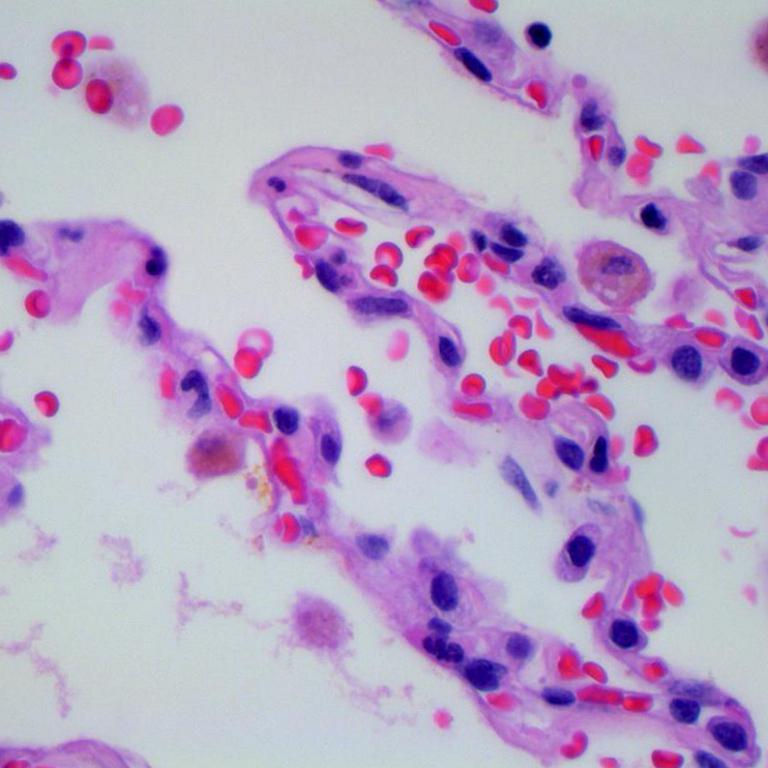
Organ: lung
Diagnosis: benign